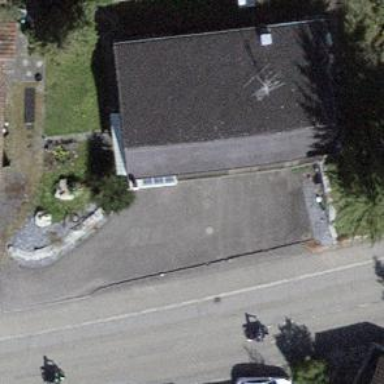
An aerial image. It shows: Building with tile roof.